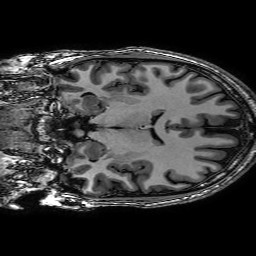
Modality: T1w
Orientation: coronal
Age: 36
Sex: male
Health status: healthy